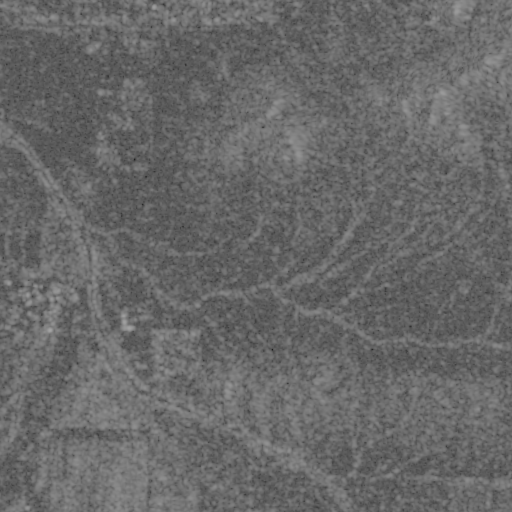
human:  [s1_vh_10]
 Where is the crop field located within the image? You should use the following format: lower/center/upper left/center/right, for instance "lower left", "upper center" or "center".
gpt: The crop field is located in the lower of the image.
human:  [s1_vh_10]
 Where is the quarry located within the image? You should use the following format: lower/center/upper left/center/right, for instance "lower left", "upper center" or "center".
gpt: The quarry is located in the center left of the image.
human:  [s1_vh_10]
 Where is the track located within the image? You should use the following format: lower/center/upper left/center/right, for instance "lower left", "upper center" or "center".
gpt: There is no track in the image.

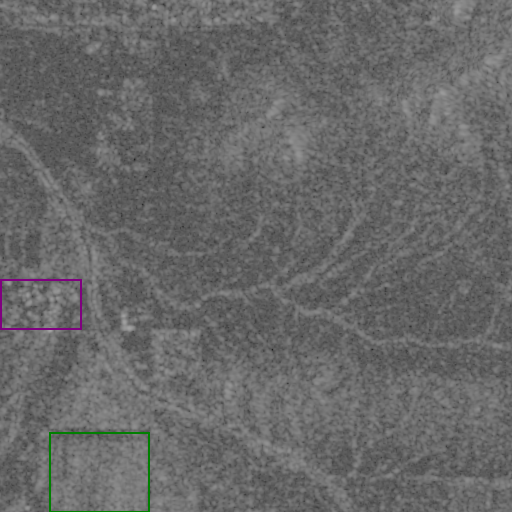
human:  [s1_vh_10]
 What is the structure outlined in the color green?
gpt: The structure outlined in green is a crop field.
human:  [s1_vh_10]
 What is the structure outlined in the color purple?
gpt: The structure outlined in purple is a quarry.
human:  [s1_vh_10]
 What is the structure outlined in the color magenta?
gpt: There is no magenta outline.